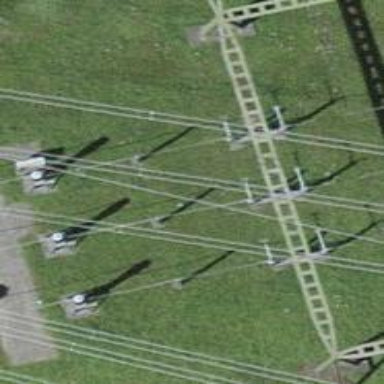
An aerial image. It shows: Switch used for power control.